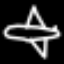
Label: airplane